Field crop: tomato
Growth stage: 1
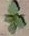
Species: solanum